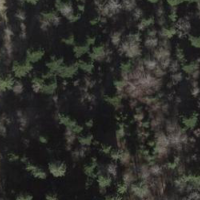
EUNIS habitat code: 44
Species observed at this site:
Geranium robertianum